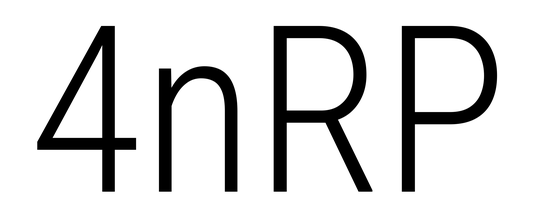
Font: Roboto_Condensed_Light